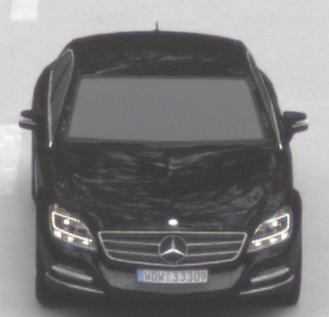
Make: Mercedes-Benz
Model: CLS Coupé 350
Detailed model: CLS-Class (218) Coupé
Model produced from: 2011/01
Model produced until: 2014/07
Doors: 4
Color: black
Road condition: dry road
Daytime: morning or afternoon
Contrast: low contrast